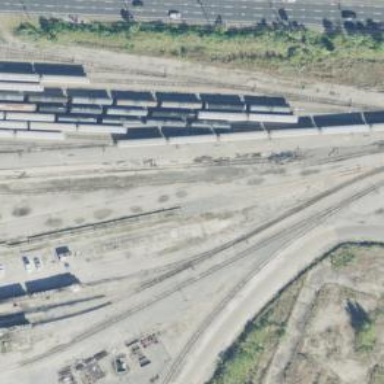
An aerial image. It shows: Railway yard in service.